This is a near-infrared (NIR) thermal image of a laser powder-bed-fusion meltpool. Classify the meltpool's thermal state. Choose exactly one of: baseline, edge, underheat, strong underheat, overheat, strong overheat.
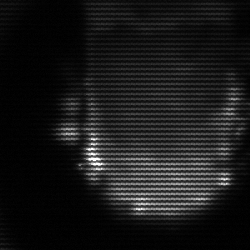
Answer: baseline